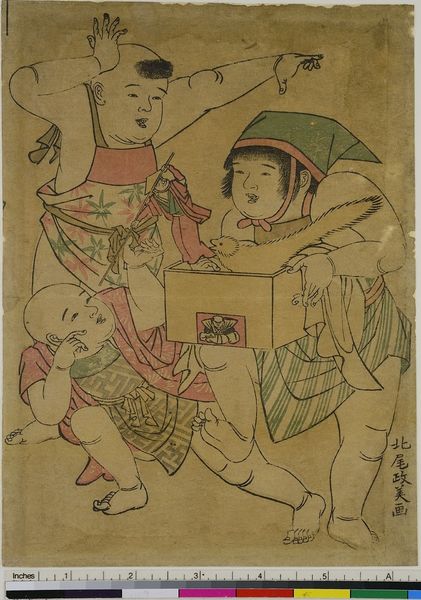
Titel: Kinder beim Puppenspiel
Künstler: Kitao Masayoshi
Standort: Hamburg
Institution: Museum für Kunst und Gewerbe Hamburg
Schlagwörter: drei, kind, theater, kinder, schürze, holzschnitt, jungen, spielen, druckgraphik, druckgrafik, kiste, puppen, zeit, farbholzschnitt, puppenspiel, kinderbild, edo, theaterspiel, reproduktionen, kinderdarstellung, druckerzeugnisse, marionettentheater, stofftieren